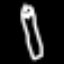
Label: pencil